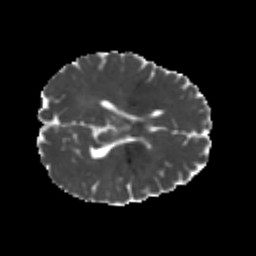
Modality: MD
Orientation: axial
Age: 20
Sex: male
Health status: healthy
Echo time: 0.074 s